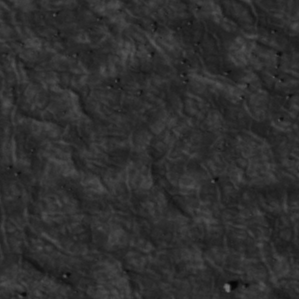
Label: non_frost